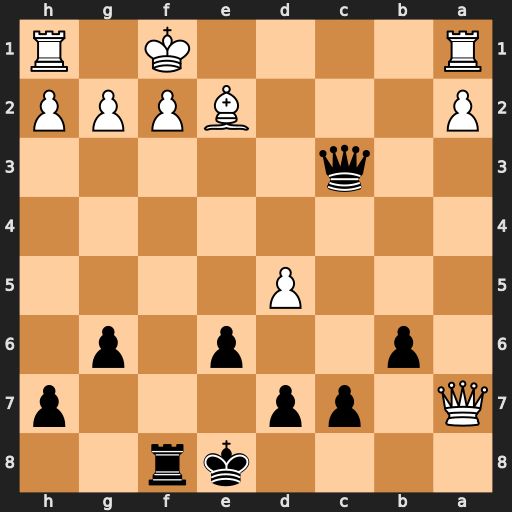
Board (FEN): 4kr2/Q1pp3p/1p2p1p1/3P4/8/2q5/P3BPPP/R4K1R
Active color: b
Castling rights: -
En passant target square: -
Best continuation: Qxa1+ Bd1 Qxd1#